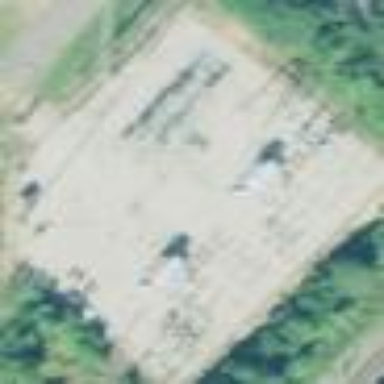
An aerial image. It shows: Outdoor distribution-level power substation enclosed by fence.